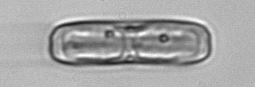
Label: Ephemera